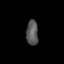
Tissue: lung
Cell type: Endothelial cells
Senescence score: 0.2207
Nuclear area (px): 297
Mean DAPI intensity: 86.939